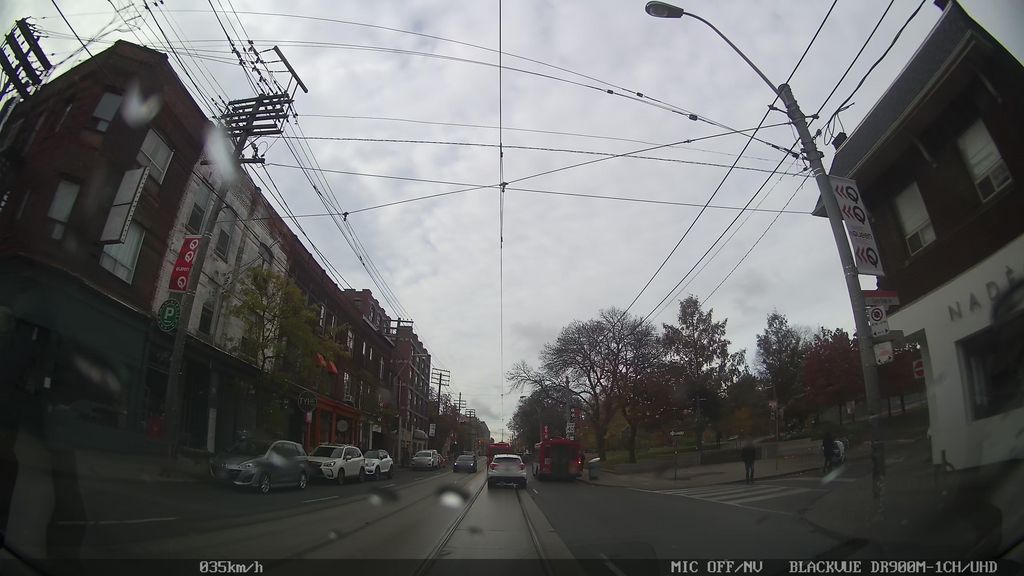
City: toronto